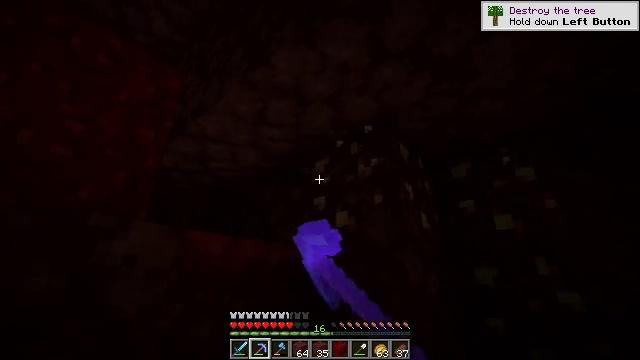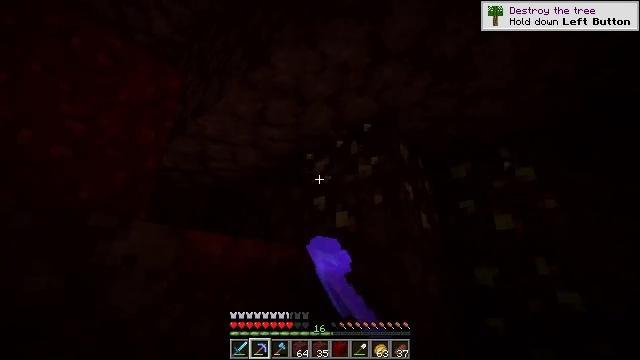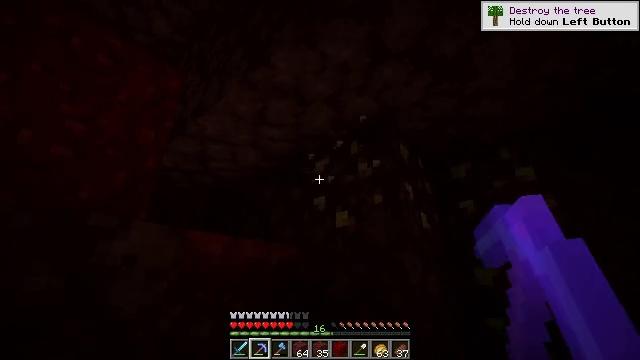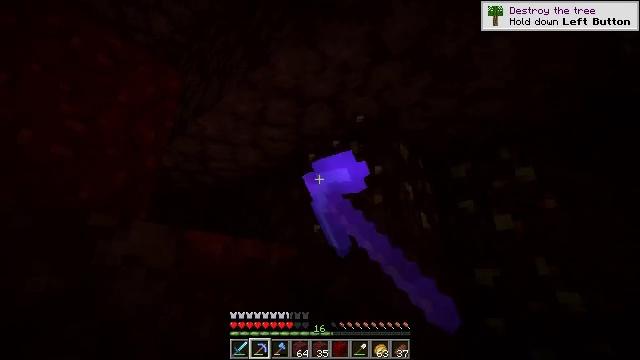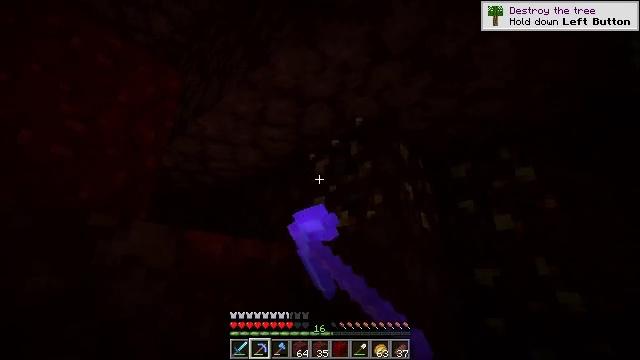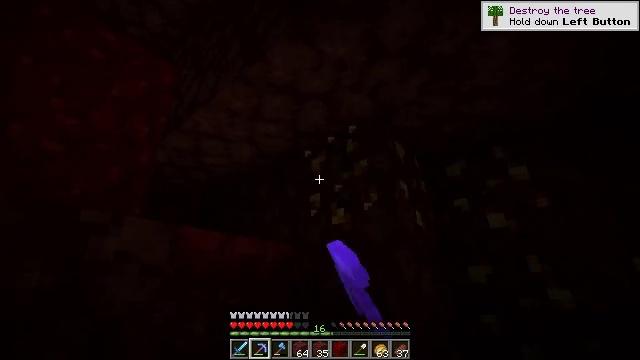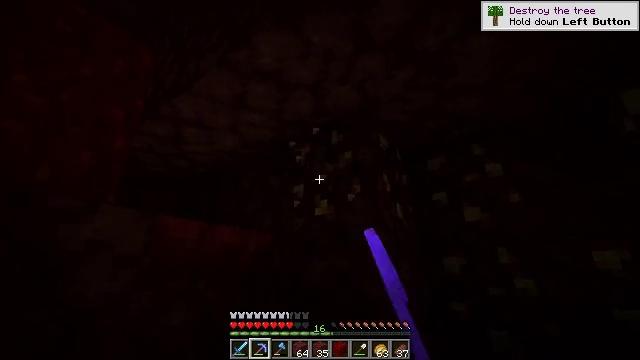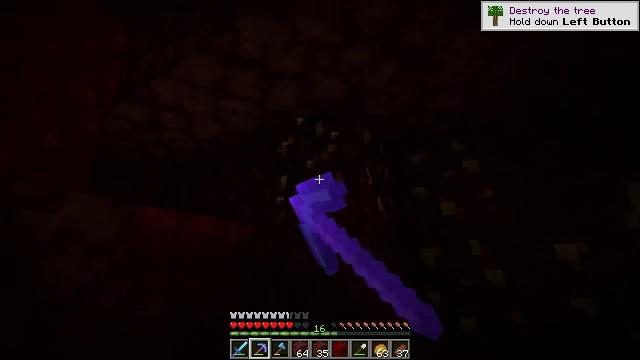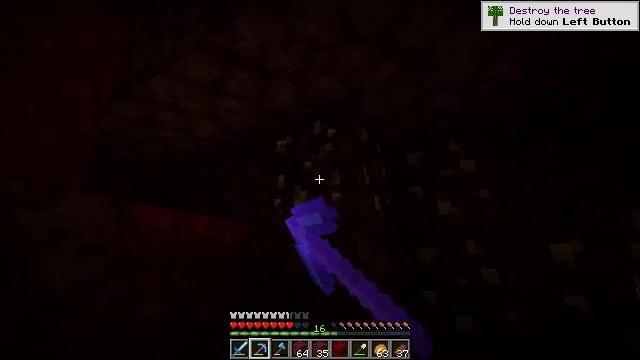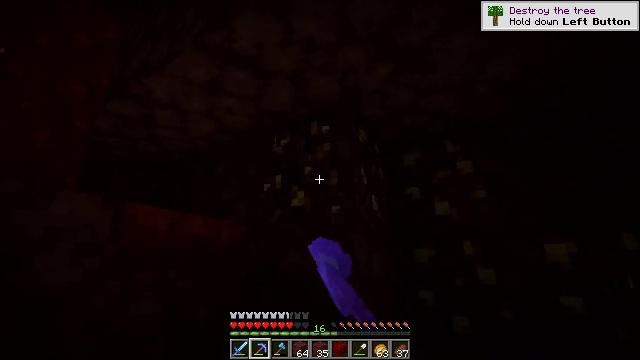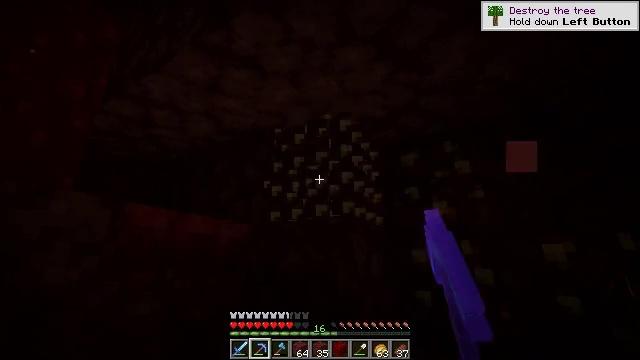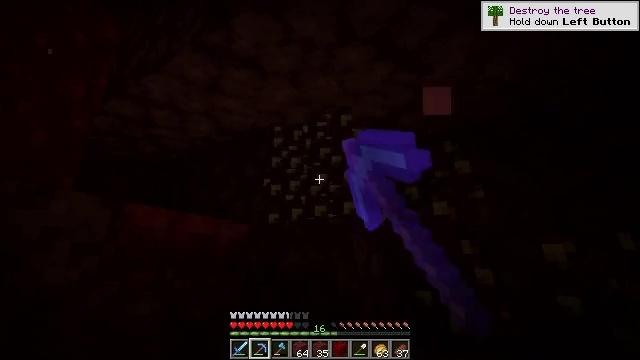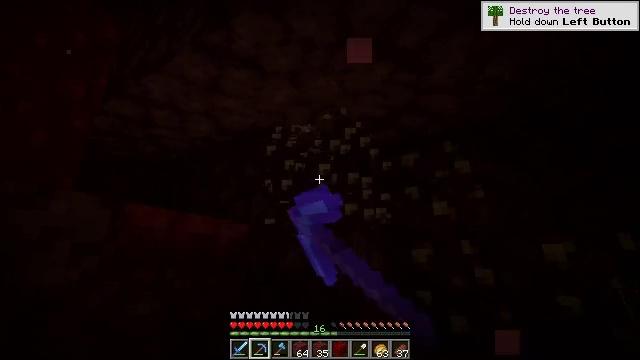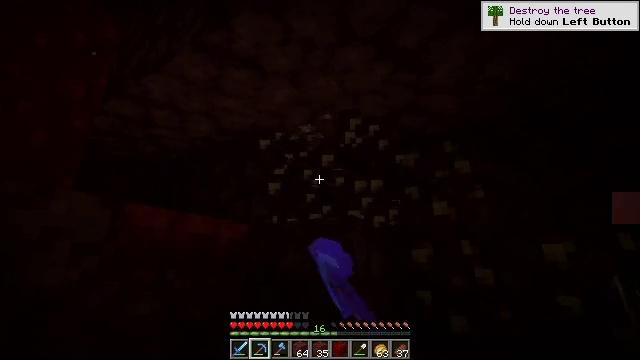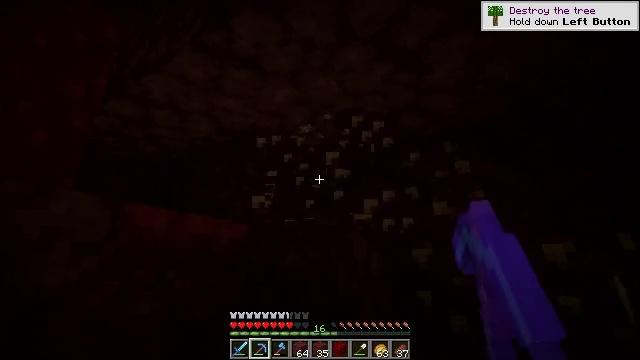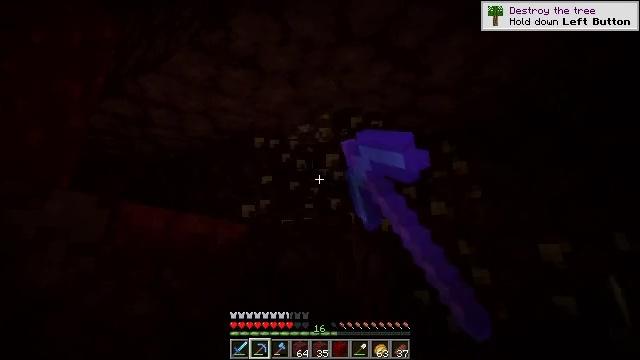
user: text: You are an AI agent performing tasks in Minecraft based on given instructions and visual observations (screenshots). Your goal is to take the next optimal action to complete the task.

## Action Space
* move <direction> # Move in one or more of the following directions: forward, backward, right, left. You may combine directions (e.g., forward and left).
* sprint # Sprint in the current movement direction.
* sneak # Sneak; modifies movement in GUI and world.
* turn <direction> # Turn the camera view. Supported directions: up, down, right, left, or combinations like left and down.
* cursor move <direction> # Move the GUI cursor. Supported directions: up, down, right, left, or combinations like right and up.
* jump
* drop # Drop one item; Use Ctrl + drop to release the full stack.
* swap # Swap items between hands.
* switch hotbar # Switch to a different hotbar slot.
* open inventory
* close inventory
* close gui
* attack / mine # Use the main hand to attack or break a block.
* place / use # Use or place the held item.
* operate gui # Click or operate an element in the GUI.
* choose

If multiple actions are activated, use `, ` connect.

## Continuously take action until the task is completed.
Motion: motion action
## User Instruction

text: Mine nether gold ore in the Nether.
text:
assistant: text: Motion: attack / mine
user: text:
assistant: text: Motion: attack / mine
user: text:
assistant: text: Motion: attack / mine
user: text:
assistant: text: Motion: attack / mine
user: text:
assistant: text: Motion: turn right, attack / mine
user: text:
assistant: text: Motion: turn right and down, attack / mine
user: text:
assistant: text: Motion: turn right and down, attack / mine
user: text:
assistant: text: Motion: attack / mine
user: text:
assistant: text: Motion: attack / mine
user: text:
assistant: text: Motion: attack / mine
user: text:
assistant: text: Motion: attack / mine
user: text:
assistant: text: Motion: attack / mine
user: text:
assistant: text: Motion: attack / mine
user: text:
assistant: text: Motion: attack / mine
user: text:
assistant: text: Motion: attack / mine
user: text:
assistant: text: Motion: turn right, attack / mine
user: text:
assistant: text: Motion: turn right and down, attack / mine
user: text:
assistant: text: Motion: turn right and down, attack / mine
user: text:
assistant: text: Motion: move forward, turn right and down
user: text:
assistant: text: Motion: move forward, turn right and down, jump
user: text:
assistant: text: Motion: move forward, turn down, jump
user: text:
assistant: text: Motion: move forward, turn down, jump
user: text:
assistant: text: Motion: move forward, turn left and down, jump
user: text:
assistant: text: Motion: move forward, turn left and down, jump
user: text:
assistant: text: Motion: move forward, turn left, jump
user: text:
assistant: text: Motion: move forward, turn left and down
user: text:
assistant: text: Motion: move forward, turn left and down
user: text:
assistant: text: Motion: turn left and down
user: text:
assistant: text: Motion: no_op
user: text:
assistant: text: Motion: turn down